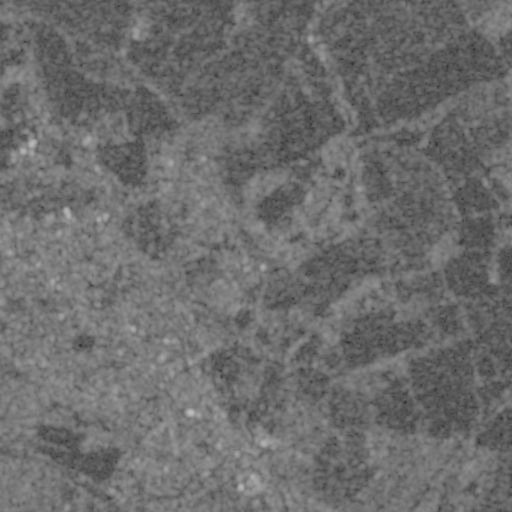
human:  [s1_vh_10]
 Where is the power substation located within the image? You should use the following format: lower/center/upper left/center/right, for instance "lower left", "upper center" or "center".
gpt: The power substation is located in the lower center of the image.
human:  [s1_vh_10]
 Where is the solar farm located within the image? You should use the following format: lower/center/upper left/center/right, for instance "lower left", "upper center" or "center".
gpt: The solar farm is located in the upper right of the image.
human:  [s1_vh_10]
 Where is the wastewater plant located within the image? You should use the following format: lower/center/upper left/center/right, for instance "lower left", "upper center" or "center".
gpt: The wastewater plant is located in the lower center of the image.
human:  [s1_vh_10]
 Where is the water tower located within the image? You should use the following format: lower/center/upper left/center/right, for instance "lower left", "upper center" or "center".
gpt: The water tower is located in the center right of the image.
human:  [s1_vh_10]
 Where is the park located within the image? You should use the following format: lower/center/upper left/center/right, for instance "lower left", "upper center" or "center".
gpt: There is no park in the image.

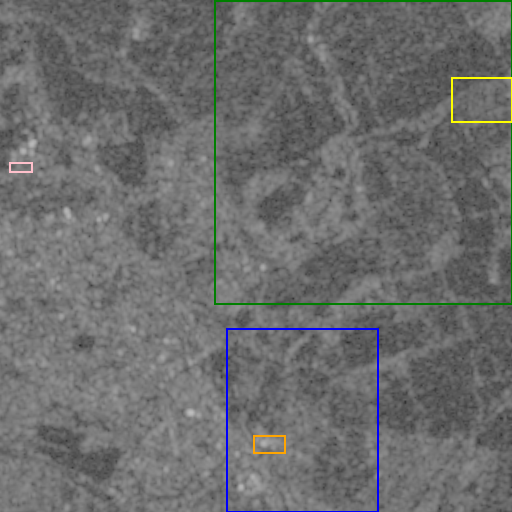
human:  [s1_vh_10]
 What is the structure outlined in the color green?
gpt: The structure outlined in green is a crop field.
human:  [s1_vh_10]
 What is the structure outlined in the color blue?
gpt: The structure outlined in blue is a park.
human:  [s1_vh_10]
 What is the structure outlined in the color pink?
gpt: The structure outlined in pink is a parking lot.
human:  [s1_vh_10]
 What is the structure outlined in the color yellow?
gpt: The structure outlined in yellow is a solar farm.
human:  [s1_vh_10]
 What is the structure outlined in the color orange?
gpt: The structure outlined in orange is a wastewater plant.
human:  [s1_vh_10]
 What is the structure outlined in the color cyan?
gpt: There is no cyan outline.